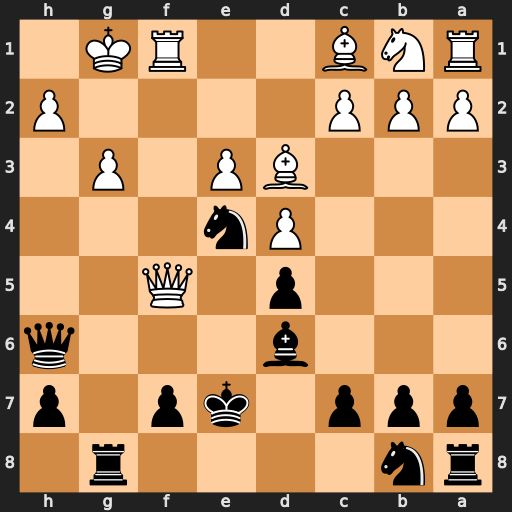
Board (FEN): rn4r1/ppp1kp1p/3b3q/3p1Q2/3Pn3/3BP1P1/PPP4P/RNB2RK1
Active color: b
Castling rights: -
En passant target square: -
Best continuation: Bxg3 Qxf7+ Kd6 Qxd5+ Kxd5